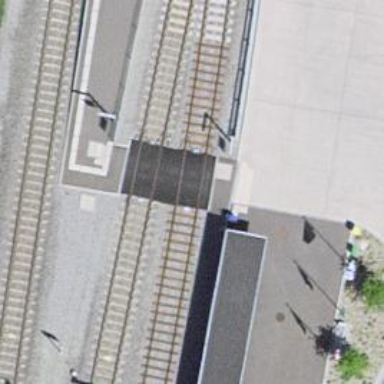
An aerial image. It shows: Railway crossing.